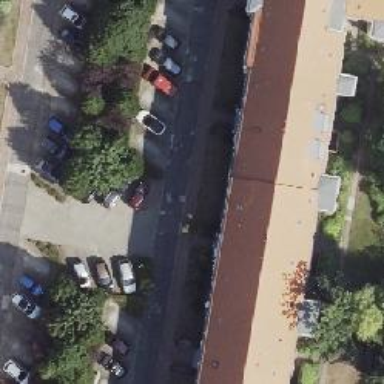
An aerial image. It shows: Parking area with surface.